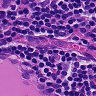
Metastatic tissue present: no